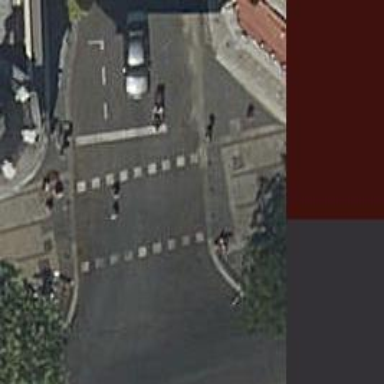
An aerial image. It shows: Kerb serving as barrier.